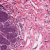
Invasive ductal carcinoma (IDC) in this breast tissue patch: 0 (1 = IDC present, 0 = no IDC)